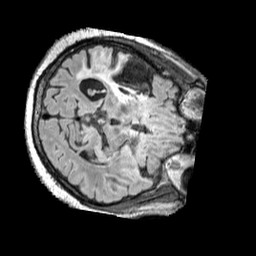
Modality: FLAIR
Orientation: axial
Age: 54
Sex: male
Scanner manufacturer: siemens
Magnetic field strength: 3 T
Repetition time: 5 s
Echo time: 0.387 s